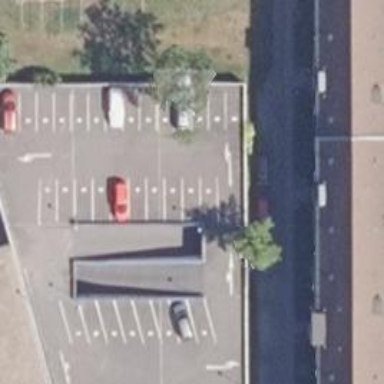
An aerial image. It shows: Entrance to multi-storey parking facility.